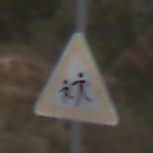
Verkehrszeichen: KinderRechts
Umgebung: Outdoor, Nature
Tageszeit: Midday
Wetter: Overcast
Licht: Natural
Jahreszeit: NotSpecified
Kontrast: LowContrast